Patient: sex F, age 69
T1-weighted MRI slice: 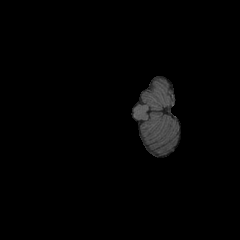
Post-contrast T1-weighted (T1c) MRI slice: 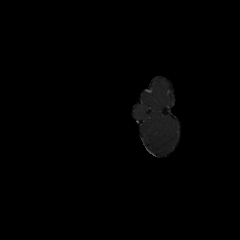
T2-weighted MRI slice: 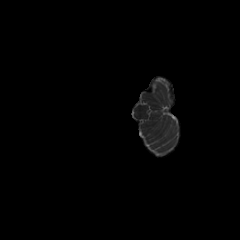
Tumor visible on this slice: no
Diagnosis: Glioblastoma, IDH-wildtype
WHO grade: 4